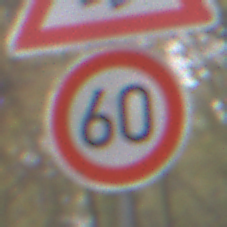
Verkehrszeichen: Geschwindigkeit60
Zusatzzeichen oben: AmphibienwanderungRechts
Umgebung: Outdoor, Nature
Tageszeit: MorningAfternoon
Wetter: Overcast
Licht: Natural
Jahreszeit: Autumn
Kontrast: LowContrast